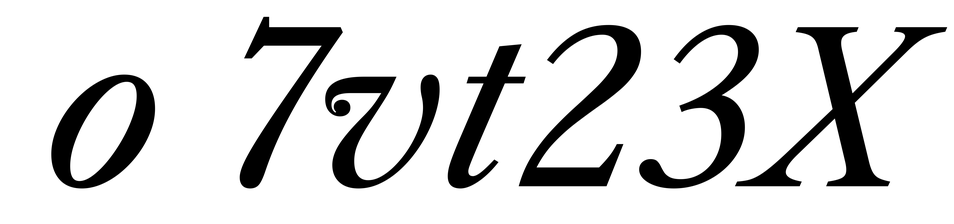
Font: LibreCaslonText-Italic_Italic